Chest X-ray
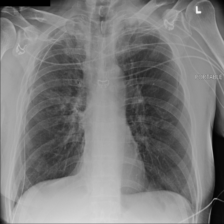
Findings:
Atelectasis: negative
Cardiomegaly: negative
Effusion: negative
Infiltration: positive
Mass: negative
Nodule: negative
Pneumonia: negative
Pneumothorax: positive
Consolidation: negative
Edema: negative
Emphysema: negative
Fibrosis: negative
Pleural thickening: negative
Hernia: negative